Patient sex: F
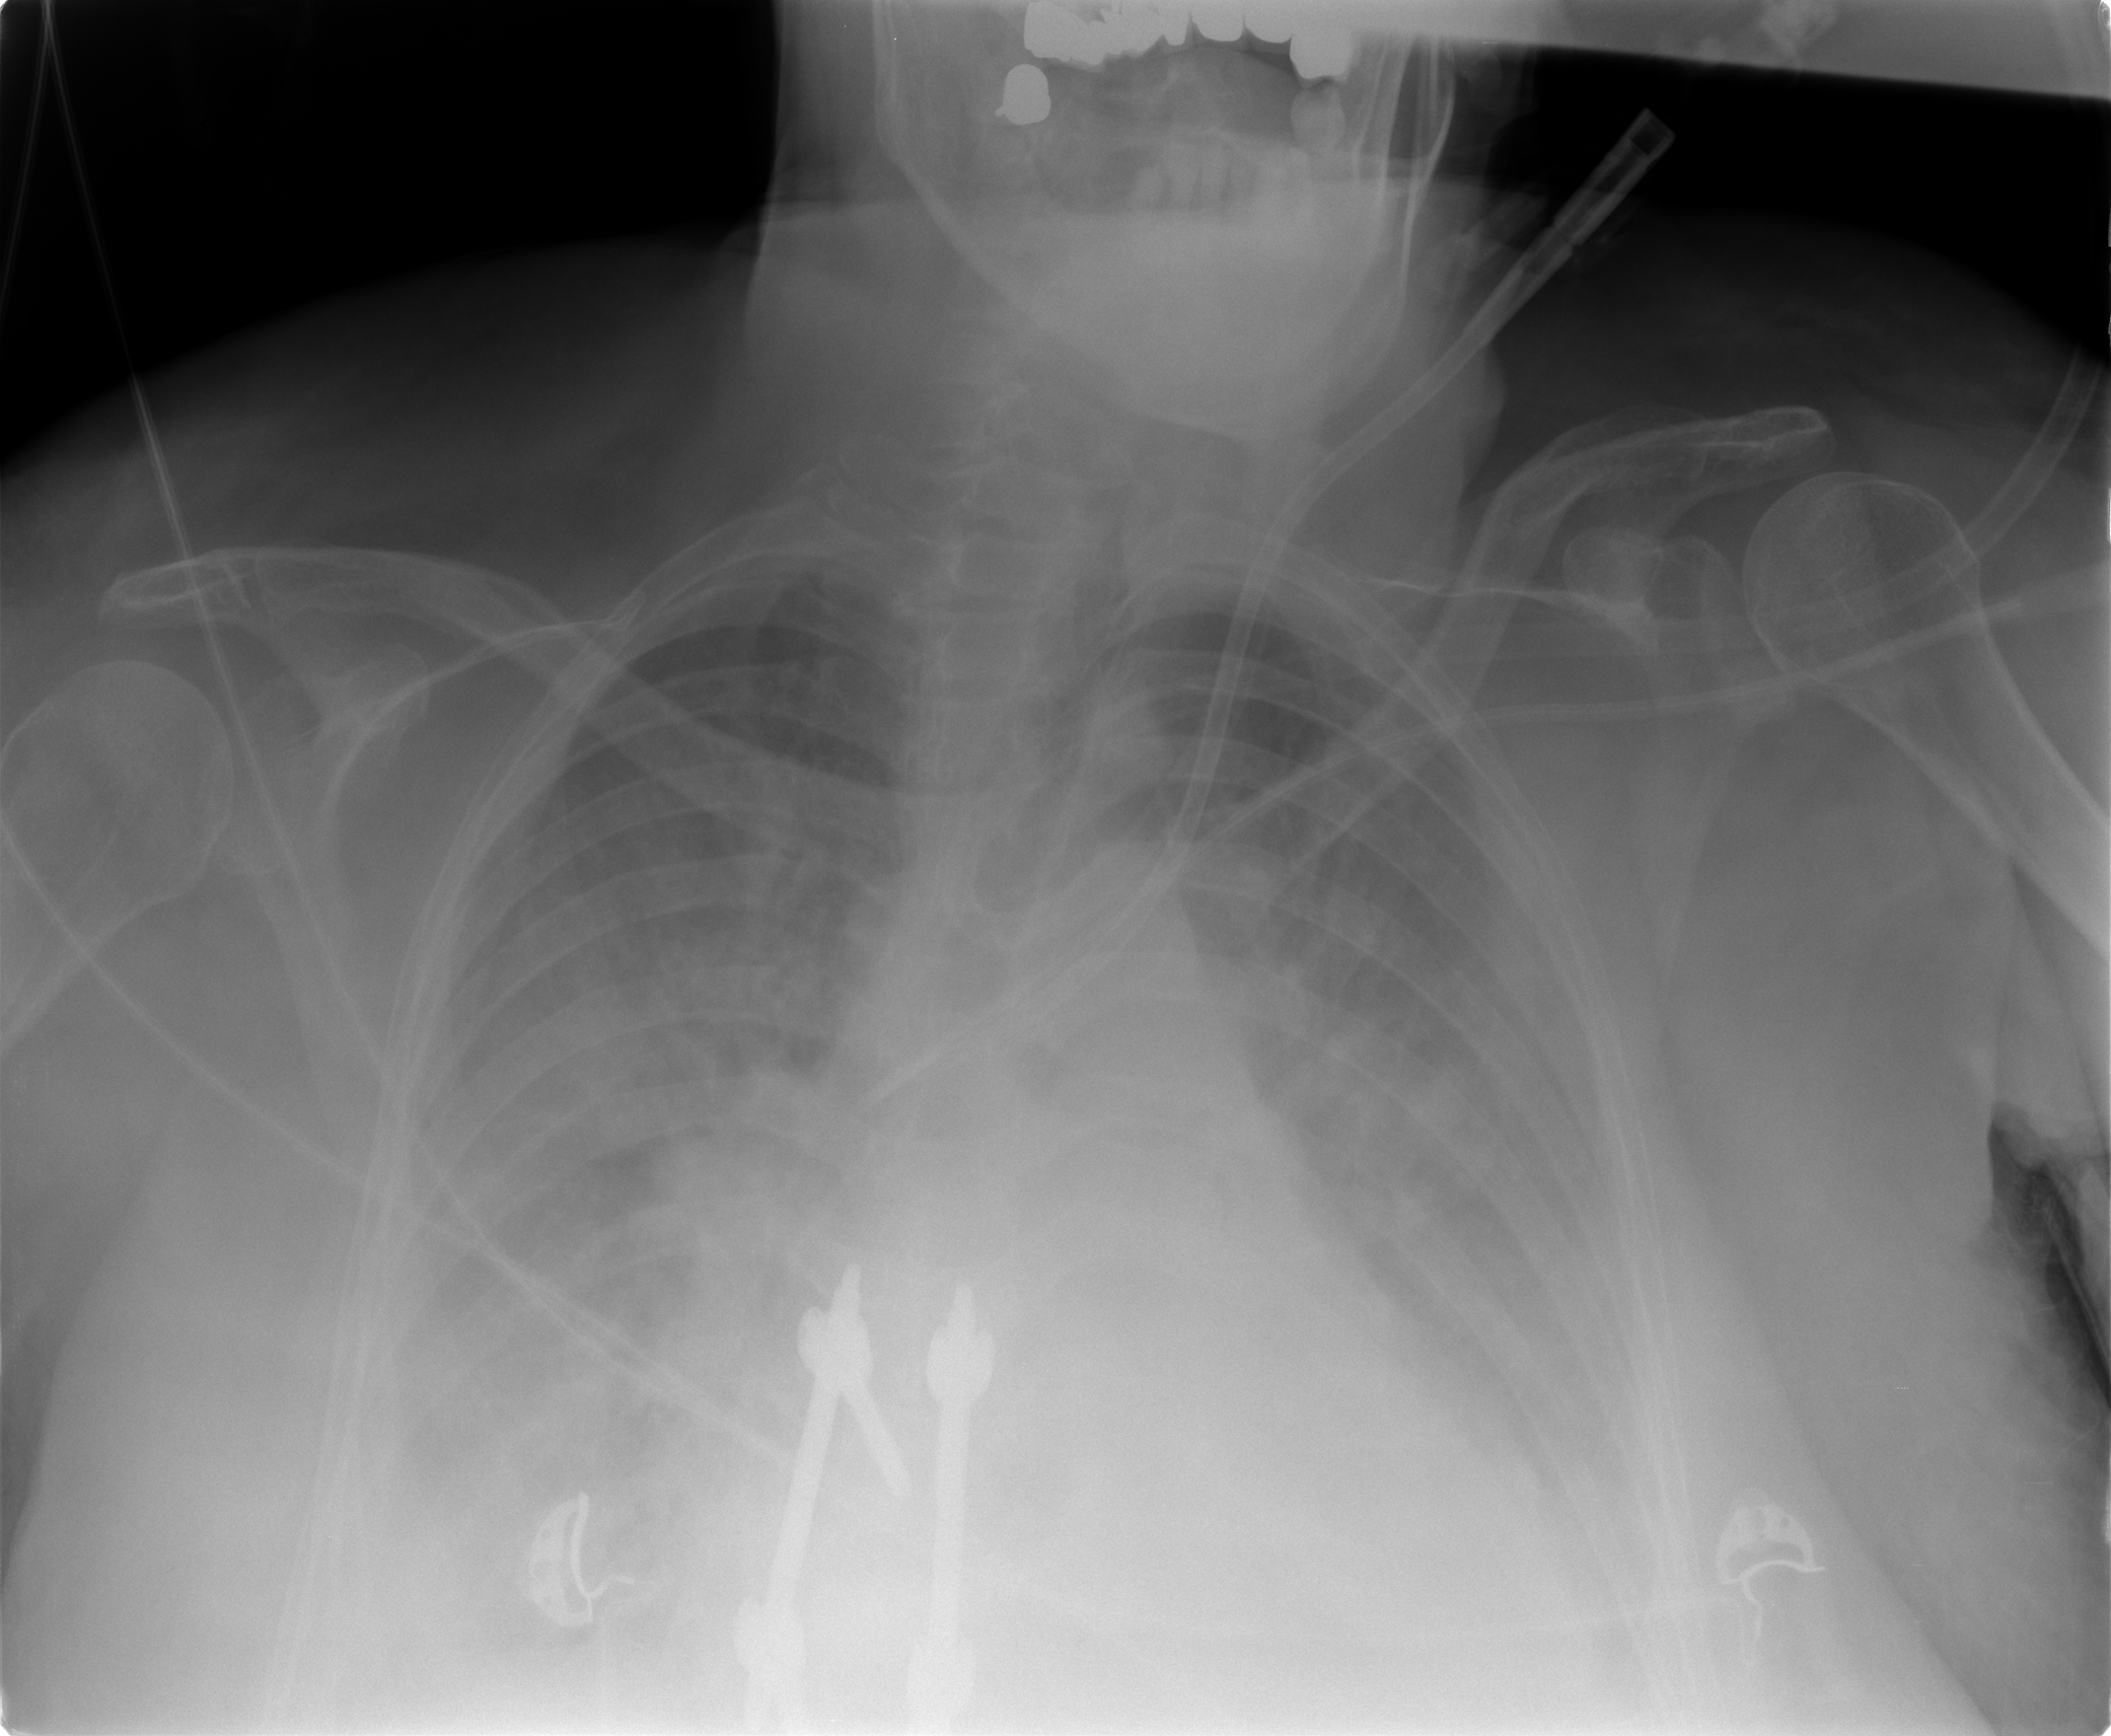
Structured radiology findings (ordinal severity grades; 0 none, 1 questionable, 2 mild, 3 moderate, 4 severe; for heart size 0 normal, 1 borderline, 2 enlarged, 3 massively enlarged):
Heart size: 2
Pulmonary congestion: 4
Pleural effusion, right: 3
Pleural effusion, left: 1
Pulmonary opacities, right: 4
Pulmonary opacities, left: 3
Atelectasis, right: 3
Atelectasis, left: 3